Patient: sex M, age 48
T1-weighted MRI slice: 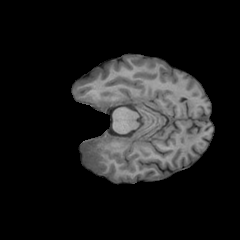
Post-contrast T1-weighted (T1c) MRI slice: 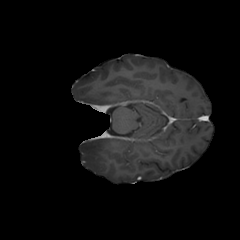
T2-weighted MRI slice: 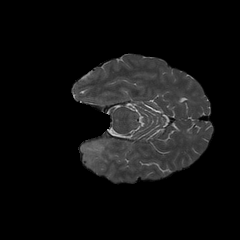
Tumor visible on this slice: yes
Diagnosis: Glioblastoma, IDH-wildtype
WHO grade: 4